Breast ultrasound image
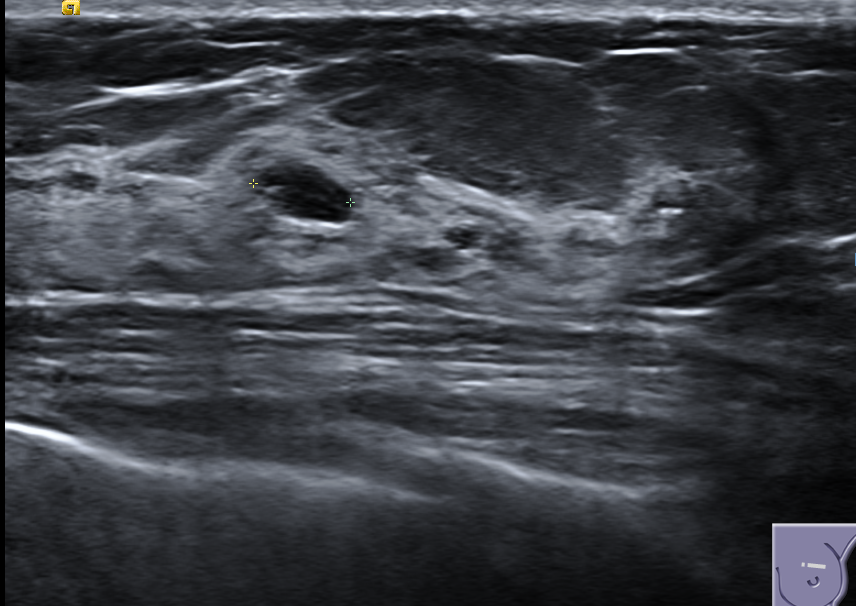
Diagnosis: benign